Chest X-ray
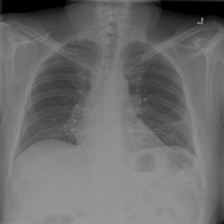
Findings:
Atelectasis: negative
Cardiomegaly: negative
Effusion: negative
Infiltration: negative
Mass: negative
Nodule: negative
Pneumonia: negative
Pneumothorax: negative
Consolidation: negative
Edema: negative
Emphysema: negative
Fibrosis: negative
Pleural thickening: negative
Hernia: negative